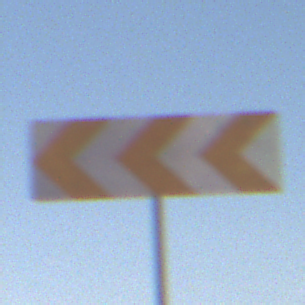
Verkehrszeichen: RichtungstafelnInKurvenGrossRechts
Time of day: Midday
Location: Outdoor (Nature)
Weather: Clear
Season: NotSpecified
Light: Natural